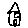
Label: house